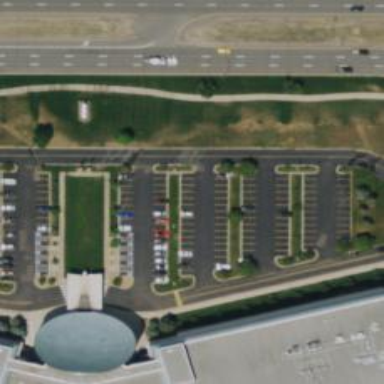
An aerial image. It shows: Parking space is available.